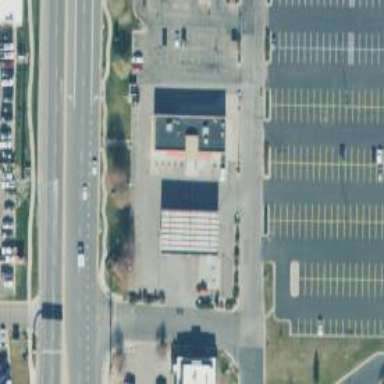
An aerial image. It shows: Convenience shop.